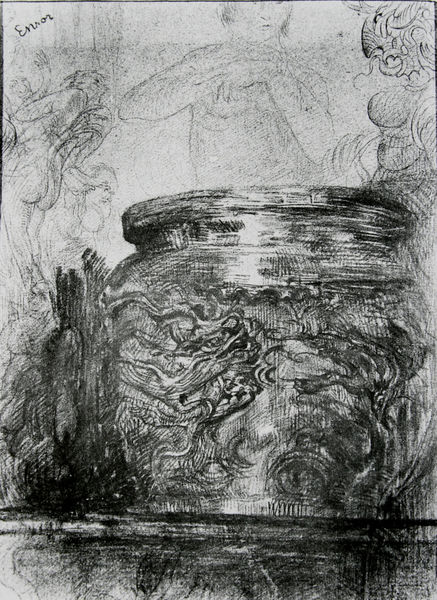
Titel: The Bronze Pot-Case oder Bronze Pot and Apparitions
Künstler: James Ensor
Institution: (Privatsammlung)
Schlagwörter: mann, schatten, weiß, frau, licht, schwarz, skizze, zeichnung, gesicht, mensch, figur, vase, ring, gestalt, druck, schraffuren, urne, wulst, kessel, hexe, enwurf